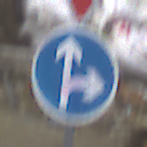
Verkehrszeichen: VorgeschriebeneFahrtrichtungGeradeausOderRechts
Zusatzzeichen oben: VorfahrtGewaehren
Umgebung: Outdoor, Urban
Tageszeit: MorningAfternoon
Wetter: PartlyCloudy
Licht: Natural
Jahreszeit: NotSpecified
Kontrast: LowContrast